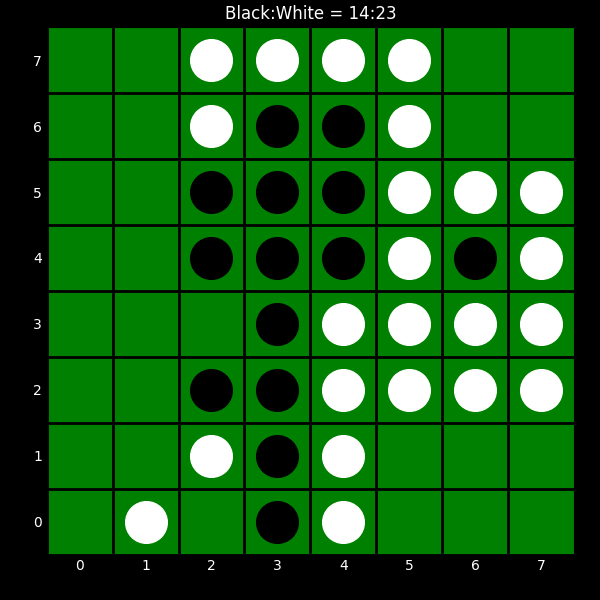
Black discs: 14
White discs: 23